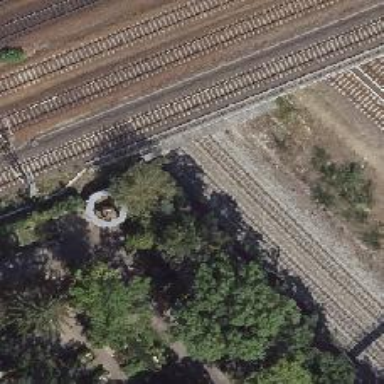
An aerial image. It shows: Solitary milestone along the railway.